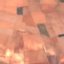
Label: PermanentCrop